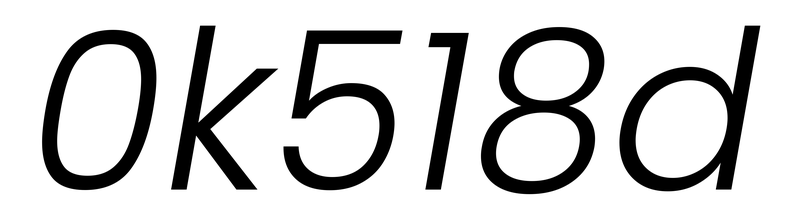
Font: Poppins-LightItalic